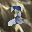
Label: 2